Question: Using primarily the macro recorder, I created a VBA macro that sets up a Vendor list connection between Excel and a QuickBooks file.
'''
Sub RefreshVendorList()
'
' RefreshVendorList Macro
'DatabaseName=3ae39a3bfa964f61a6f974654c1ddbe9;
Columns("C:E").Select
Selection.Delete Shift:=xlToLeft
With ActiveSheet.ListObjects.Add(SourceType:=0, Source:=Array(Array( _
"ODBC;Driver={QB SQL Anywhere};UID=Purchasing;;ServerName=QB_data_engine_21;AutoStop=NO;" _
), Array("Integrated=NO;Debug=NO;DisableMultiRowFetch=NO")), Destination:= _
Range("$C$1")).QueryTable
.CommandText = Array( _
"SELECT v_lst_vendor.name AS 'Vendor Name', v_lst_vendor_type.name AS 'Type', v_lst_vendor.is_hidden" & Chr(13) & "" & Chr(10) & "FROM QBReportAdminGroup.v_lst_vendor v_lst_vendor, QBReportAdminGroup.v_lst_vendor_type v_lst_vendo" _
, _
"r_type" & Chr(13) & "" & Chr(10) & "WHERE v_lst_vendor_type.id = v_lst_vendor.vendor_type_id AND ((v_lst_vendor.is_hidden=0) AND (v_lst_vendor_type.name='MBO'))" & Chr(13) & "" & Chr(10) & "ORDER BY v_lst_vendor.name, v_lst_vendor_type.name" _
)
.RowNumbers = False
.FillAdjacentFormulas = False
.PreserveFormatting = True
.RefreshOnFileOpen = False
.BackgroundQuery = True
.RefreshStyle = xlInsertDeleteCells
.SavePassword = False
.SaveData = True
.AdjustColumnWidth = True
.RefreshPeriod = 0
.PreserveColumnInfo = True
.ListObject.DisplayName = "Table_PA_Vendor_List"
.Refresh BackgroundQuery:=False
End With
'delete the "ishidden" column
Columns("E:E").Delete
End Sub
'''
I attached the code to a button so the user can update the vendor list. With the QuickBooks file open, this snippet works most of the time. This is what I would like to change, and there are two way I think it could be accomplished:
Option 1. Every time the button is pressed (and the ODBC connection is re-created), it asks the user for the password. I would like to pass the password instead of asking the user. Changing .SavePassword to True doesn't do it.
Option 2. I think there is a better way to set up the ODBC connection so it doesn't have to be "re-created" by a macro just to refresh it. As long as QuickBooks and this Excel file stay open, I am able to use the built-in refresh button in Excel (under Data -> Refresh All). However, if I close the Excel file and the QuickBooks file, re-open them and try pressing refresh, I get the following error, which is the reason I created a macro to re-create the ODBC connection:

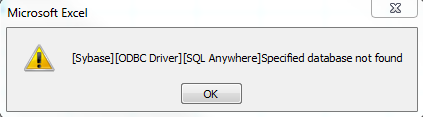
Answer: You are using the custom reporting ODBC driver. This is provided by QuickBooks for reporting purposes only. You can only used this while the company file is open, and you must enter a password for the reporting user whenever you connect. That's the way Intuit designed it to work.
It would be possible to write VBA code to create and hold open the ODBC connection so that you didn't have to go through the log in process more than once per session. However, this is not just a snippet of code to copy; you'd have to have a global variable for the connection and manage it properly.
A simpler solution would be to use <URL> instead of the custom report driver. I believe you get a copy of this bundled with QuickBooks Enterprise. I'm assuming you have the Enterprise edition, since you have custom reporting. QODBC takes some setup, but once it's set you should be able to avoid the login prompt and get a consistent connection to the database.